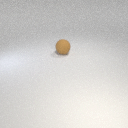
large brown rubber sphere